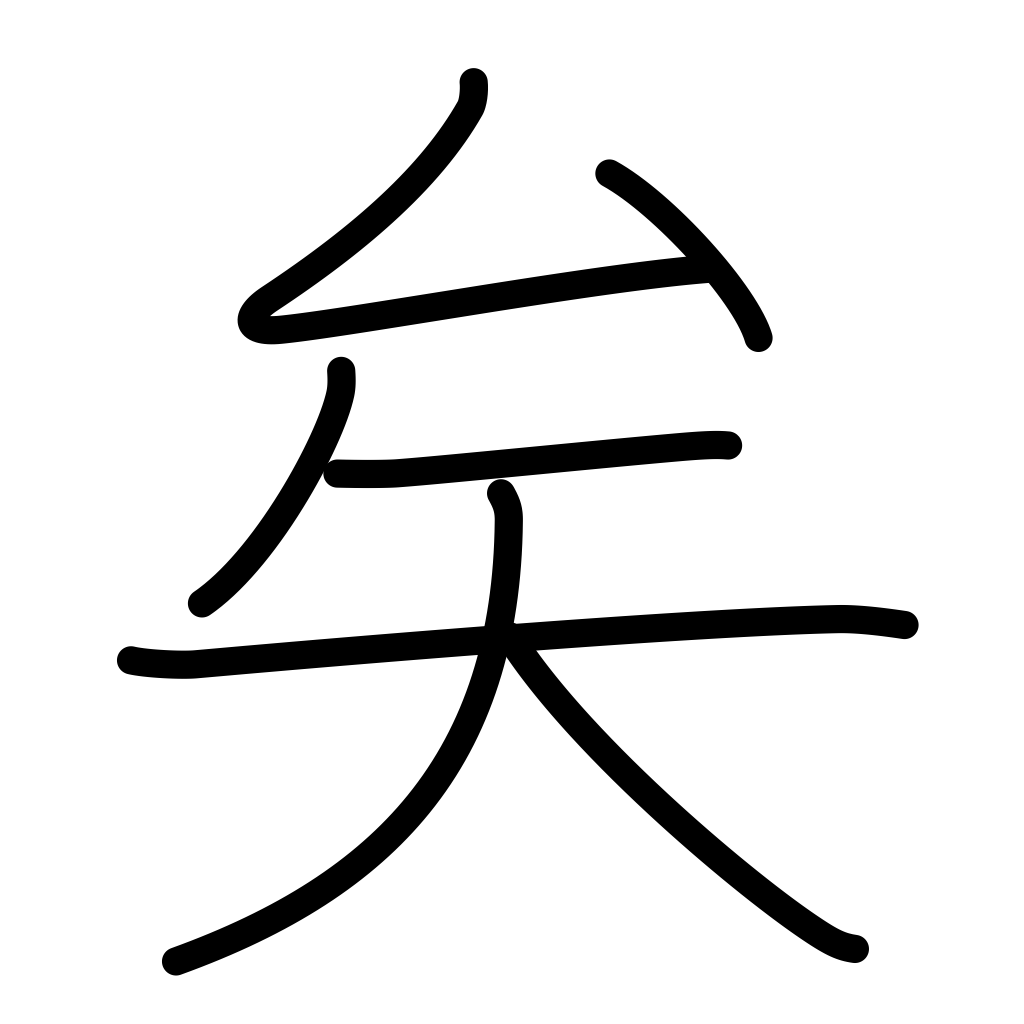
Meaning: sentence particle